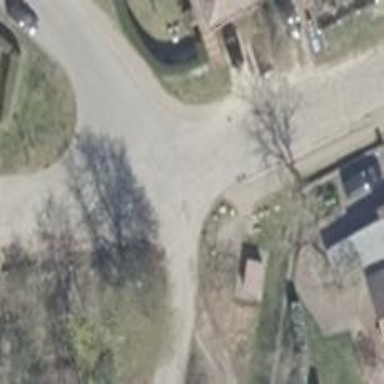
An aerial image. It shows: Residential road.